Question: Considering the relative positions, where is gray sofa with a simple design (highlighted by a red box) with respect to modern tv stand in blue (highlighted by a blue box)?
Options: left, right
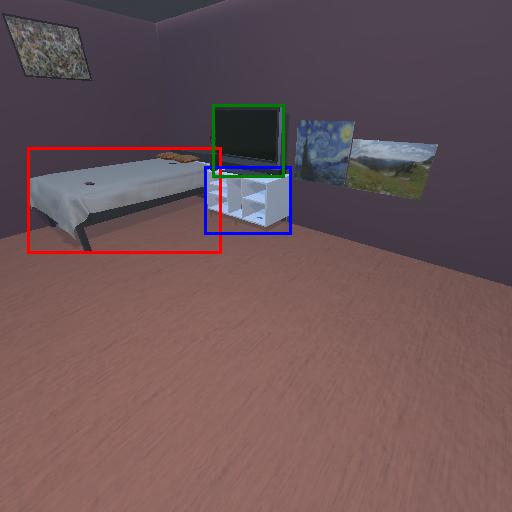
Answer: left